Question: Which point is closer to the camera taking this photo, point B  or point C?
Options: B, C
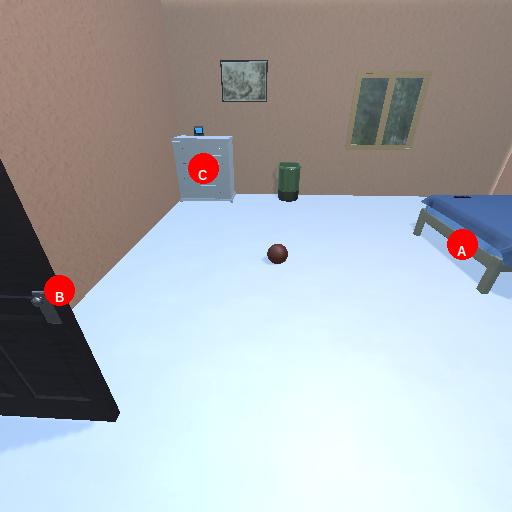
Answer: B